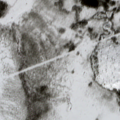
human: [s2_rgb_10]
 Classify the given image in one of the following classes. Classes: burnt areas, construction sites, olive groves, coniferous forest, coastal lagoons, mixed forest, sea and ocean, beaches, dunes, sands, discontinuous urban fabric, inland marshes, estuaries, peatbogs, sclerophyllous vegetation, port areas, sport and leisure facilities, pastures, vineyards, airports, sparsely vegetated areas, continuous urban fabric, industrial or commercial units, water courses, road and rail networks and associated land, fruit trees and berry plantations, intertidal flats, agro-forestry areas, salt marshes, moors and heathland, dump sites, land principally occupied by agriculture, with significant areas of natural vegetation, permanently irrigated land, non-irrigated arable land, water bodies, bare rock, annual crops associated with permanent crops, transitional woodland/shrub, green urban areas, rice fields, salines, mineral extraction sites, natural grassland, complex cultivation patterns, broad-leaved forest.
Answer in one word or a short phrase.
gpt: transitional woodland/shrub, peatbogs